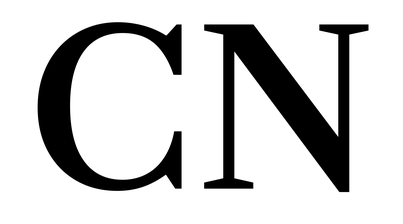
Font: LibreCaslonText_Medium